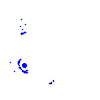
Particle: electron